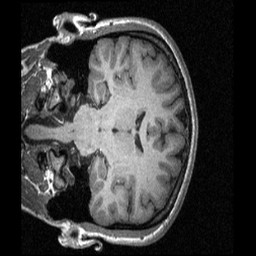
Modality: T1w
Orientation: coronal